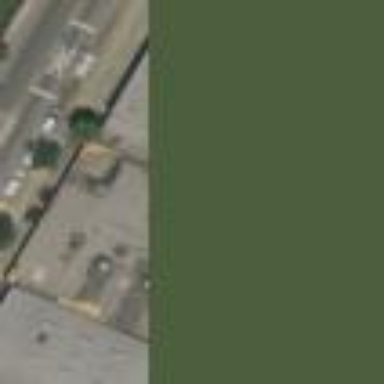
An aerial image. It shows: Warehouse.